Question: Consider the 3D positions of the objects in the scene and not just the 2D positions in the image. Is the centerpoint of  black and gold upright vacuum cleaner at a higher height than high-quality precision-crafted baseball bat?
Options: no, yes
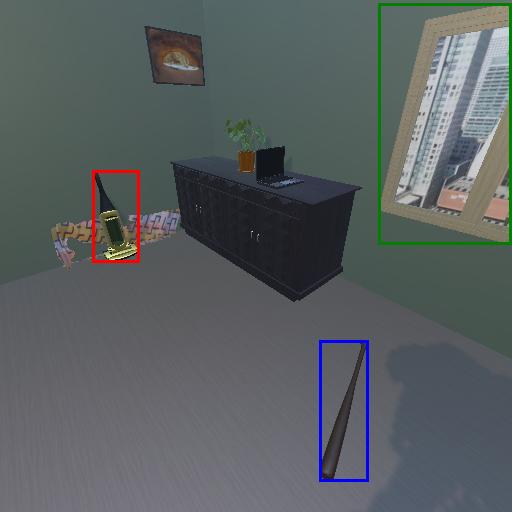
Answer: no